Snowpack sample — Rabbit Ears Pass, Jackson County, Colorado, USA (12/17/25, 1:08 PM MST)
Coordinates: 40.387, -106.625
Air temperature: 34 °F
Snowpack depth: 46 cm
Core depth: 40 cm
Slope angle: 6°, slope face: 165°
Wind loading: medium
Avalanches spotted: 0
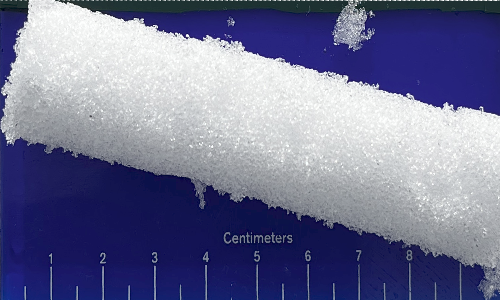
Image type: core
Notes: No avalanches spotted nearby, although collected in a meadowy area with minimal risk on this face of the pass.